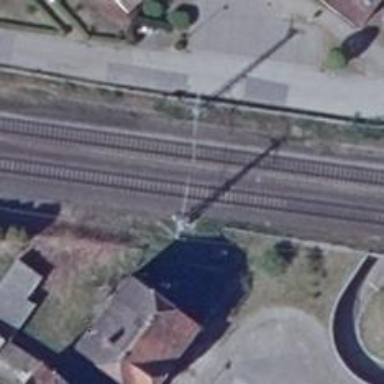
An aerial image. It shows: Milestone along the railway track with catenary mast.